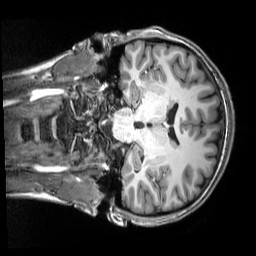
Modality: T1w
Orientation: coronal
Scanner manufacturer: siemens
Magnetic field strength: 3 T
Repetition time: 2.5 s
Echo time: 0.00343 s